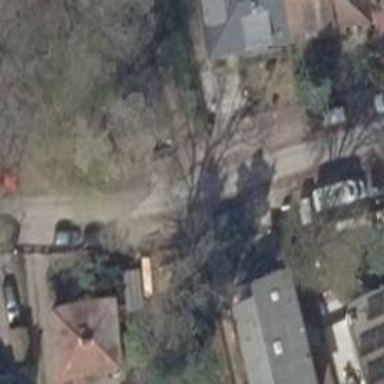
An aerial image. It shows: Residential road with asphalt surface and no sidewalk.